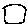
Label: square